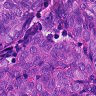
Metastatic tissue present: yes